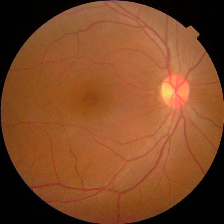
Diabetic retinopathy grade: No DR